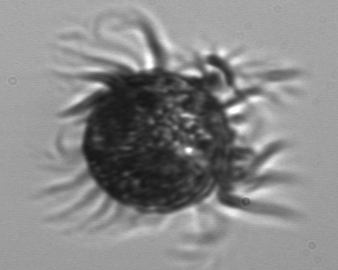
Label: Pelagostrobilidium